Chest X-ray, AP view. Patient: 60 years old, sex M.
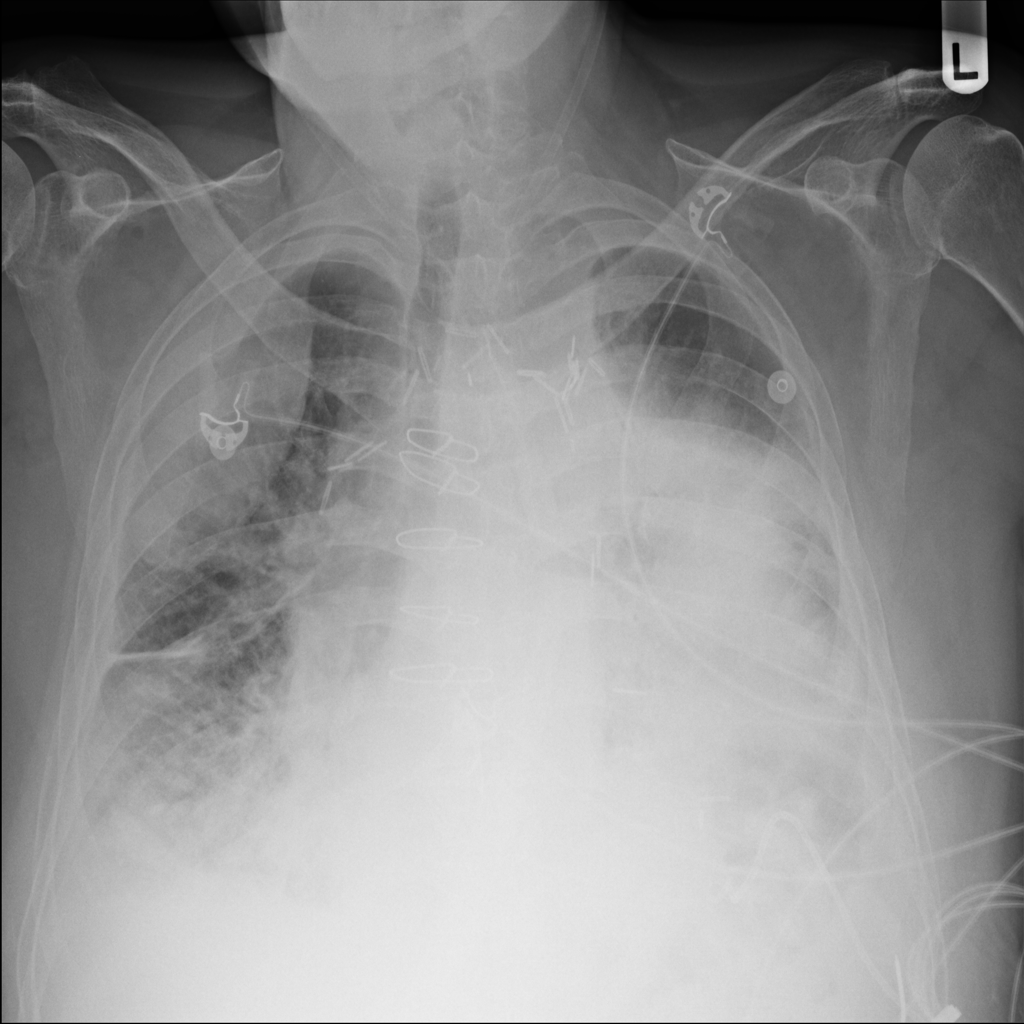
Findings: Infiltration